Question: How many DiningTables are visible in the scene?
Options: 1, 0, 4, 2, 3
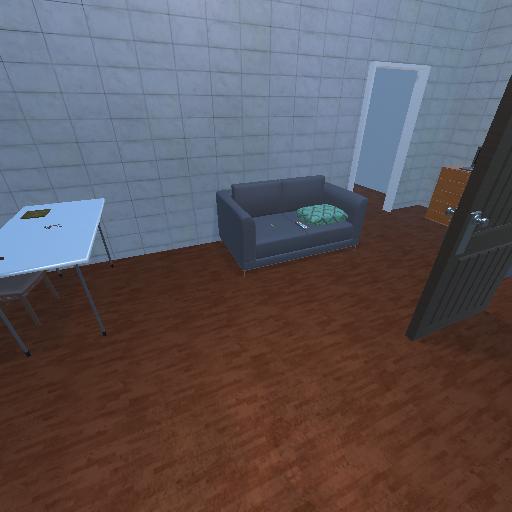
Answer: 1